Question: My meta queries are very inconsistent. Here's a screenshot:

Both meta keys are ACF plugin's. The first key, , is a checkbox with value "polecany" when checked. The second key, , is a dropdown list from which you select where you would like your post to be on the page.
This query correctly finds posts with the key "polecany", but completely ignores the "segment" key. It doesn't matter which posts have which "segment". This query just loads them all.
As you can see - both queries are wrapped up with an "AND" statement.
I'd appreciate your help.
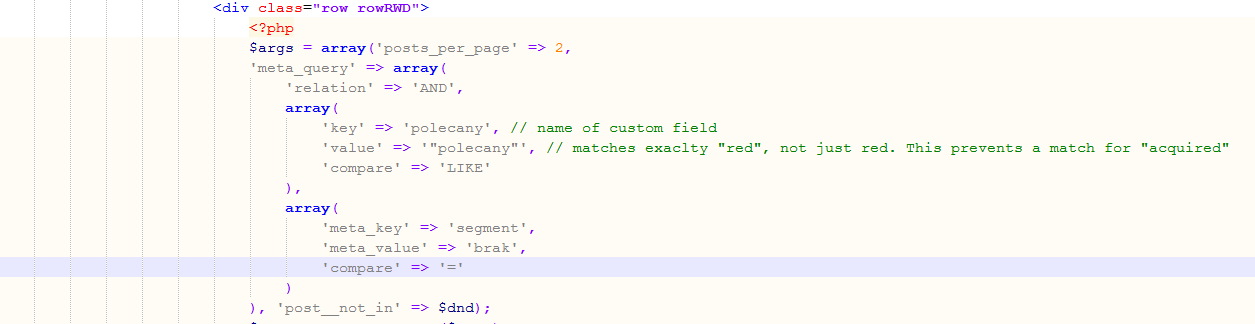
Answer: The second array inside your meta query has incorrect keys therefore is being ignored.
In the first one you'll notice you use the keys 'key' and 'value'. In the second array you use 'meta_key' and 'meta_value'. Change them to match the first and your query will work.